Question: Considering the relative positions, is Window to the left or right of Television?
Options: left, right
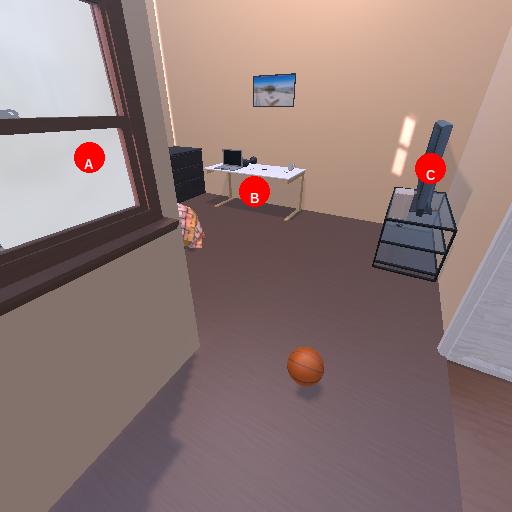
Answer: left